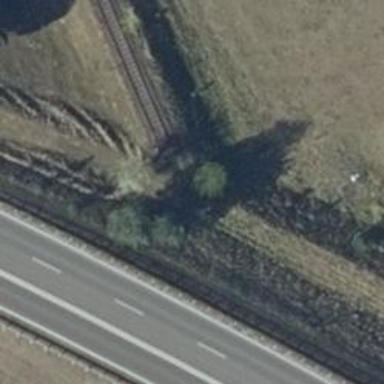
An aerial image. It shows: Historical railway.